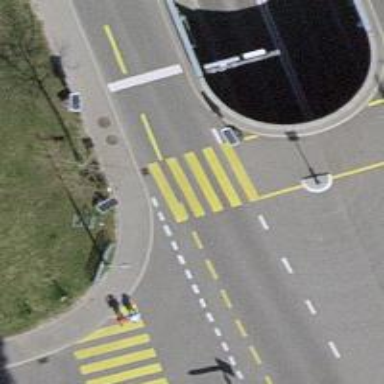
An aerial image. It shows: Uncontrolled zebra crossing with visible markings on the road.